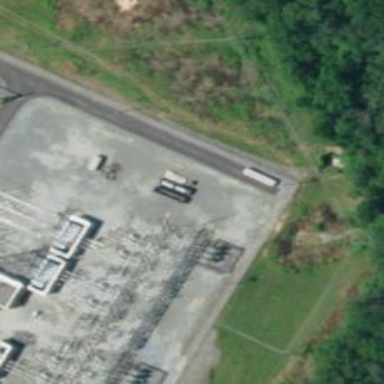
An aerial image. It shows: Switch for power supply.